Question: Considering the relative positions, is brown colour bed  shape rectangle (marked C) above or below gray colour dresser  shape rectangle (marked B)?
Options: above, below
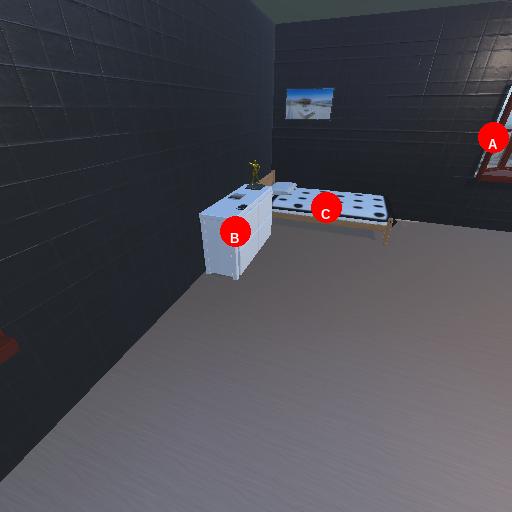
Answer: above